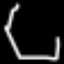
Label: octagon